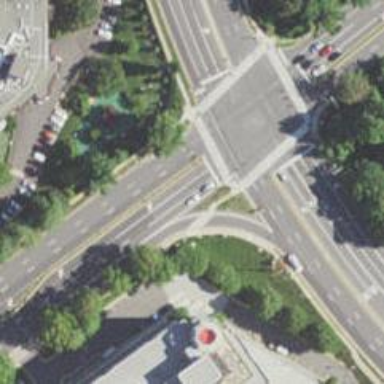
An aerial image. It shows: Zebra crossing for pedestrians.